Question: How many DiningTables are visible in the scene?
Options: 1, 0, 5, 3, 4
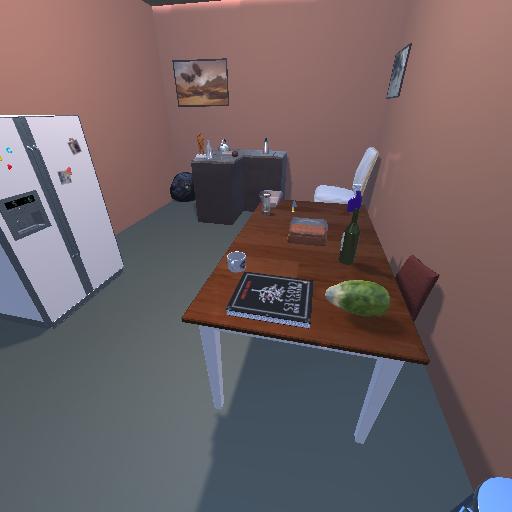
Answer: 1